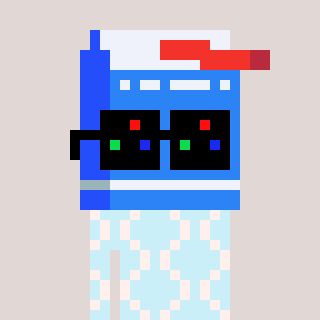
a pixel art character with square black sunglasses, a milk-shaped head and a cold-colored body on a warm background